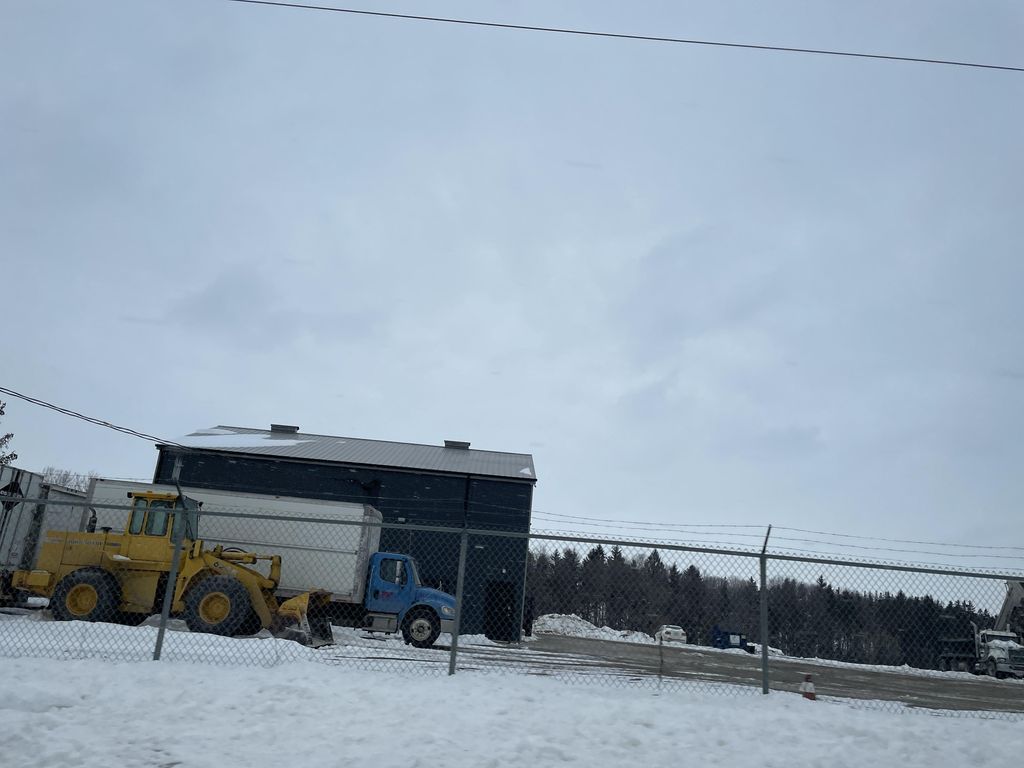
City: kitchener-waterloo